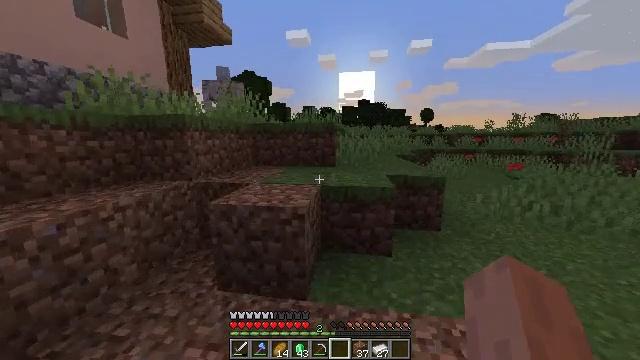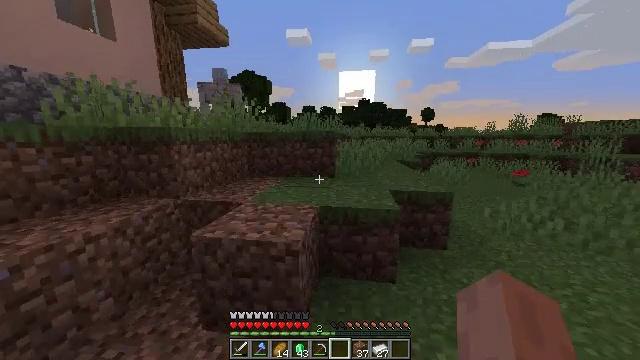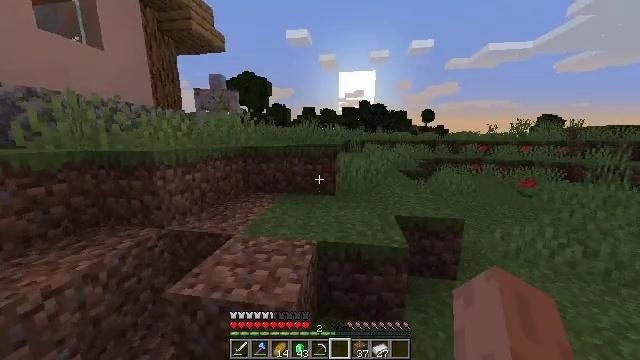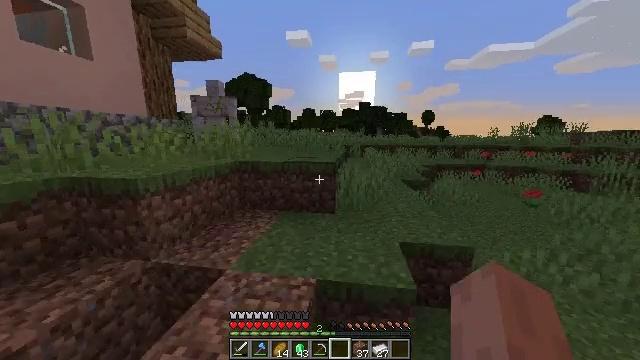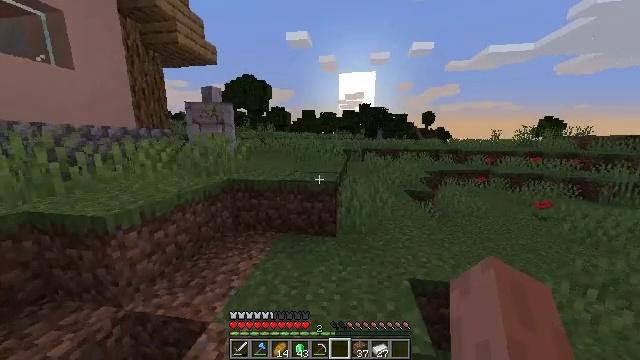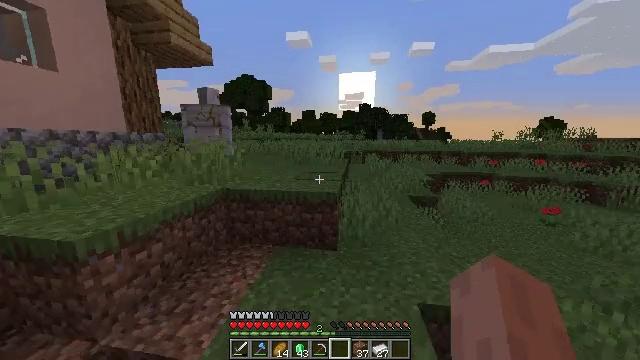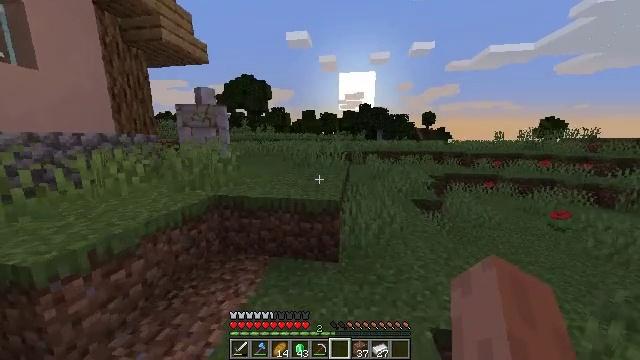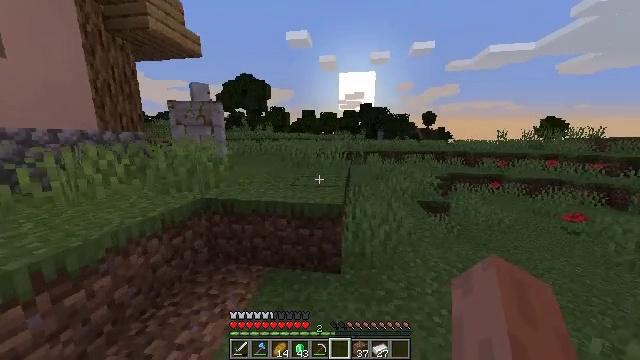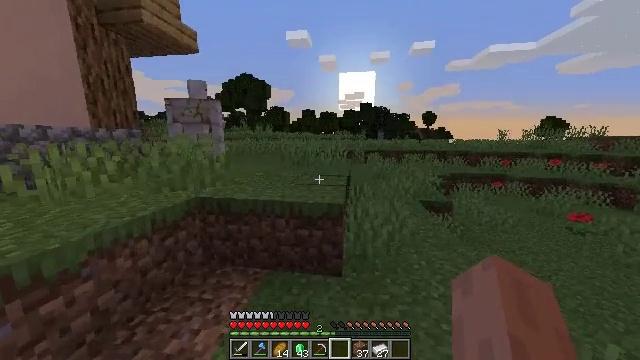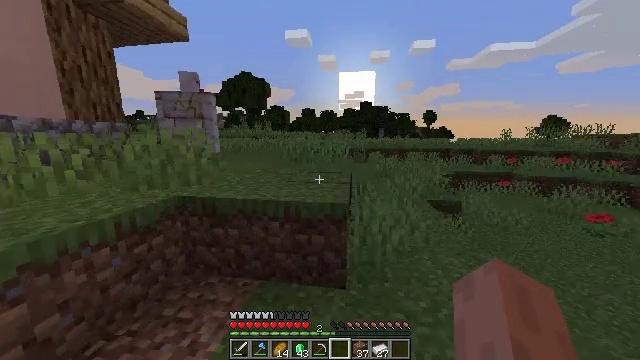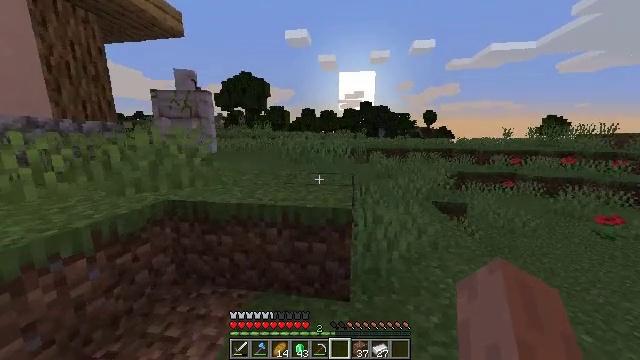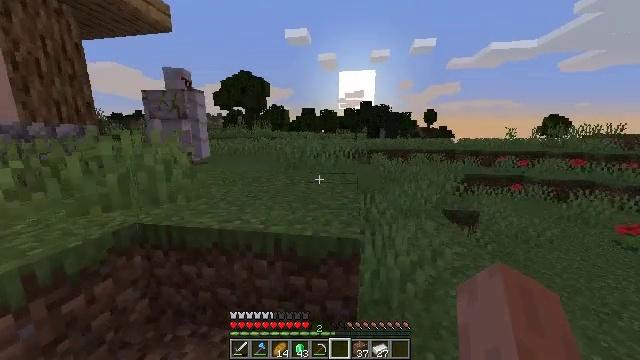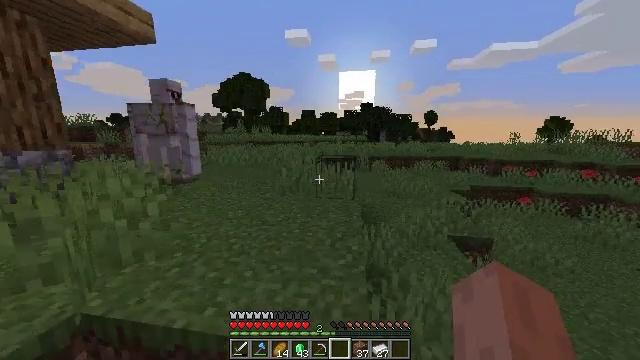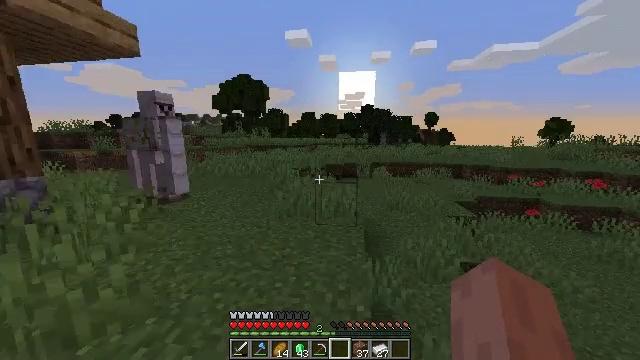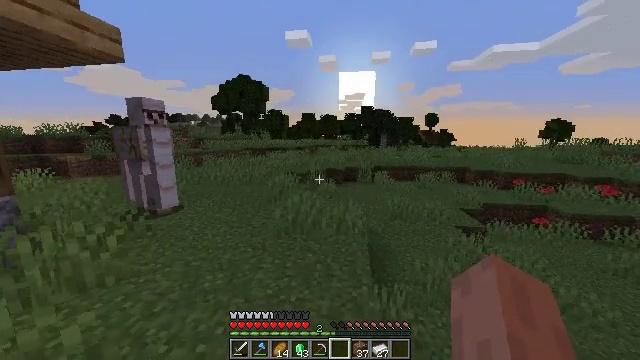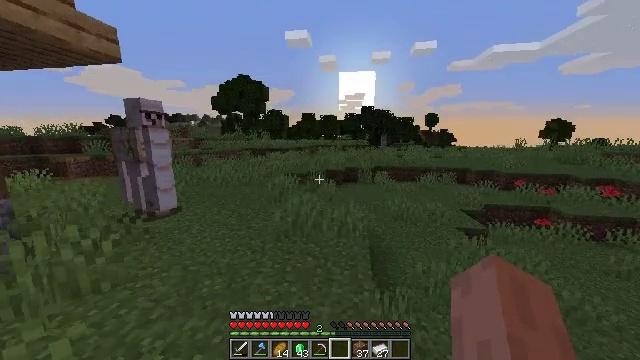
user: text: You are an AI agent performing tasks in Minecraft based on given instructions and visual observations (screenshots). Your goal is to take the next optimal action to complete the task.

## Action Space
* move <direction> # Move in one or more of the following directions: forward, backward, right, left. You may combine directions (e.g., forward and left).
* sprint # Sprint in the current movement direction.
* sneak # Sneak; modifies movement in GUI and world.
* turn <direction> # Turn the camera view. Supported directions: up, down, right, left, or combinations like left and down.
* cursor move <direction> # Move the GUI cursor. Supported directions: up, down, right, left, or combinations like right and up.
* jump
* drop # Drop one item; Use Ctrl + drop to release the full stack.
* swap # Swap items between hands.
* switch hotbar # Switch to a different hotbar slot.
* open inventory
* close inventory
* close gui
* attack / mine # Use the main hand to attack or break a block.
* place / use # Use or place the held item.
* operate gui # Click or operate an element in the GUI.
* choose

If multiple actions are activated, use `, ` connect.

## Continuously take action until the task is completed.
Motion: motion action
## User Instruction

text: Mine block fletching table.
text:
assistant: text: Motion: move forward, sprint, jump
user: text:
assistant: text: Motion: move forward, sprint, jump
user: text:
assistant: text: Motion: move forward, sprint, jump
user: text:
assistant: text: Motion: move forward, sprint, jump
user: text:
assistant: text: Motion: move forward, sprint, jump
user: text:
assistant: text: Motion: move forward, sprint
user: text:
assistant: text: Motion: move forward, sprint
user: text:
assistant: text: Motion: move forward, sprint
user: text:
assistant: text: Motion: move forward, sprint
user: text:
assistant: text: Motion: move forward, sprint
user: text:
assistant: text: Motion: move forward, sprint, jump
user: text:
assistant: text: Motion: move forward, sprint, jump
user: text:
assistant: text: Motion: move forward, sprint, jump
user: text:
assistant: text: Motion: move forward and move left, sprint
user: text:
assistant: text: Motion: move forward and move left, sprint
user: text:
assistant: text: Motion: move forward and move left, sprint
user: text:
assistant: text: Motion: move forward and move left, sprint
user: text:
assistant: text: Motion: move forward and move left, sprint, turn right
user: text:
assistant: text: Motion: move forward and move left, sprint, turn right
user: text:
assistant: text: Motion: move forward and move left, sprint, turn right
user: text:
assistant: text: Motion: move forward and move left, sprint, turn right
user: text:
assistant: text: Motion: move forward and move left, sprint, turn right
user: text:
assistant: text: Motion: turn right
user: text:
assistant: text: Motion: no_op
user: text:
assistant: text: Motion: no_op
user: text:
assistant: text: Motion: no_op
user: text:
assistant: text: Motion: no_op
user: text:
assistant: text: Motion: turn right
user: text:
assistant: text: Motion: turn right
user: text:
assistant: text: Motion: turn right